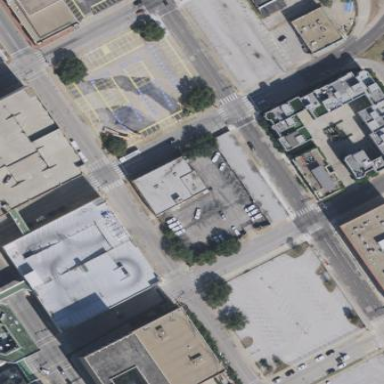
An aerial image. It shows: Parking area with surface.